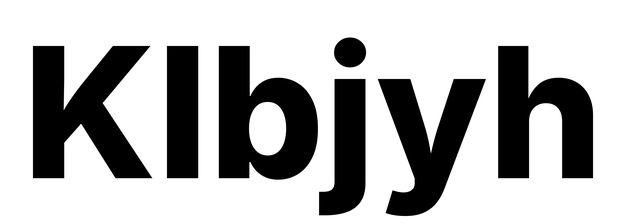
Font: Inter_ExtraBold